Question:
I have followed the steps provided to add the framewowrk from this link <URL>
It gives this error what could be the issue?
Is it because it is compiled with an older version of xcode, since I have the latest xcode 7 beta?
If so, how would I solve this?
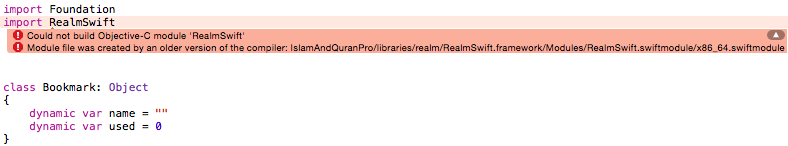
Answer: You'll have to wait for us to support Swift 2.0 (<URL> before you can use Realm Swift in your Swift 2.0 project.
Because the framework written in Swift which was built in the old version compiler is not able to use in Xcode 7. Therefore, it will be needed to re-build using the compiler of Xcode 7. However, Swift 2 is required on Xcode 7; we are working to adapt RealmSwift.framework to the Swift 2.